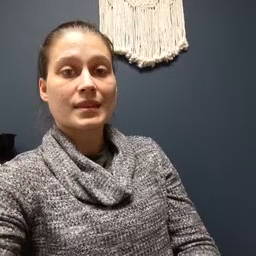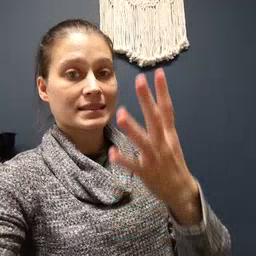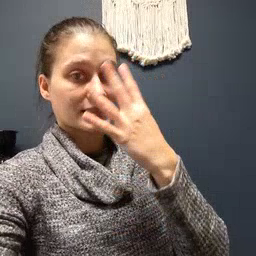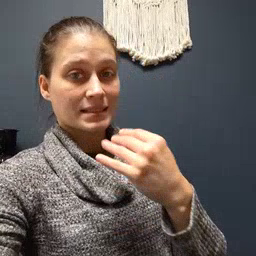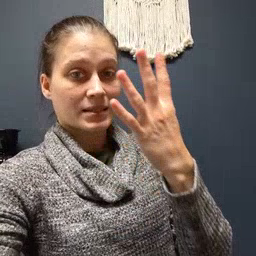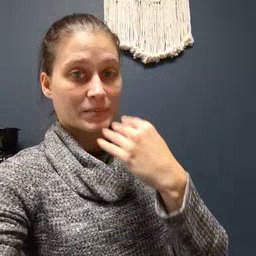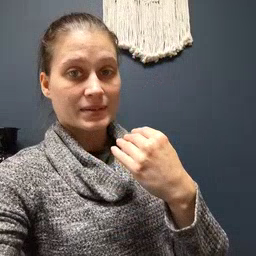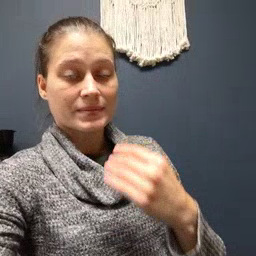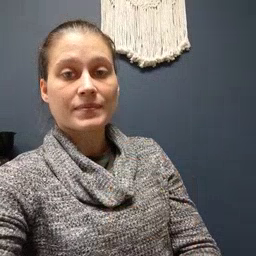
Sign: sleepy